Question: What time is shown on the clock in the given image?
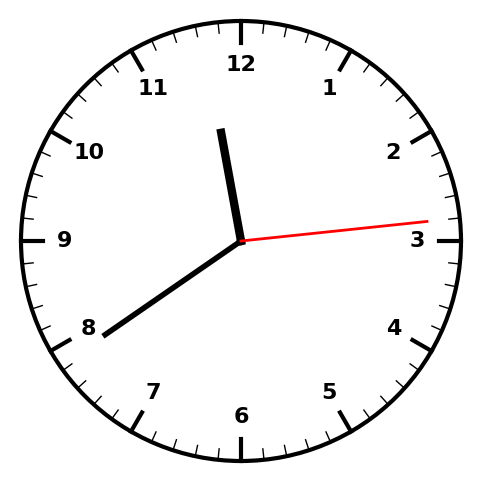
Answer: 11:39:14